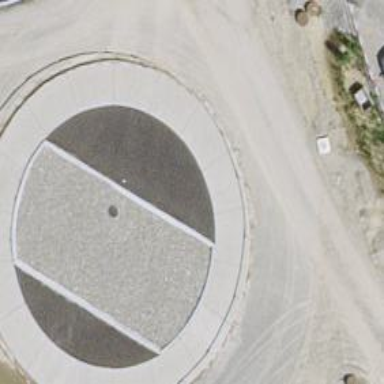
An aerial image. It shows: Primary highway intersecting roundabout.